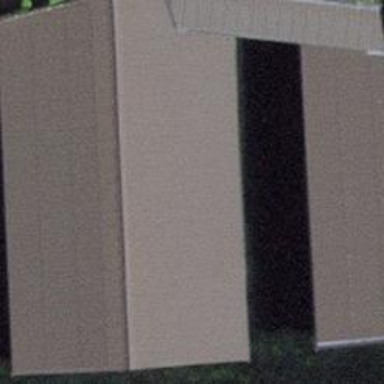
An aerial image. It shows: Boathouse building.